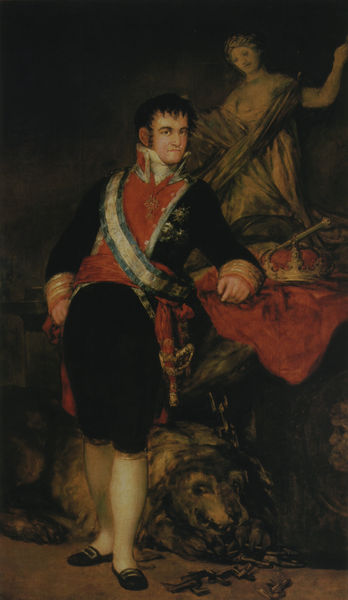
Titel: Fernando VII
Künstler: Francisco José Goya Lucientes
Standort: Santander
Institution: Museo Municipal de Santander
Schlagwörter: blau, dunkel, gemälde, hand, kopf, mann, wolf, grün, frankreich, frau, hintergrund, mund, nase, schwarz, tisch, vordergrund, weiss, blick, hund, rot, tier, tuch, anzug, hose, jacke, arm, augen, falten, kragen, stehen, bildnis, hände, portrait, porträt, vorhang, öl, boden, figur, gold, haare, kostüm, mantel, pose, realismus, standfigur, stehend, adel, decke, borte, kinn, krone, poträt, pony, skulptur, statue, schärpe, spanien, düster, haltung, schuhe, kette, französisch, ölgemälde, kaiser, kissen, könig, goya, faltenwurf, plastik, junge, knochen, gesich, strümpfe, schild, antike, schwert, säbel, uniform, soldat, stand, napoleon, degen, manschetten, orden, scherpe, stehkragen, herrscher, allegorie, personifikation, göttin, brokat, ganzfigur, halbprofil, strumpfhose, wams, prinz, kniebundhose, kniestrümpfe, löwe, rotes tuch, florett, porträr, schnallenschuhe, herrscherporträt, empire, bär, ölbidl, graf, insignien, zepter, attribut, monster, justitia, justizia, neapel, kniehose, bonaparte, kagen, zeptar, auszeichnung, bürde, status, bodens, selbsbewusst, schwärpe, standbildnis, schuhschnallen, goy, 18. jahrhundert, schhe, napolaon, früst, fürs, tfürst, kniestrump, regend